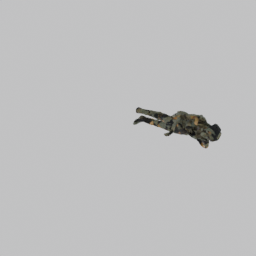
Label: people